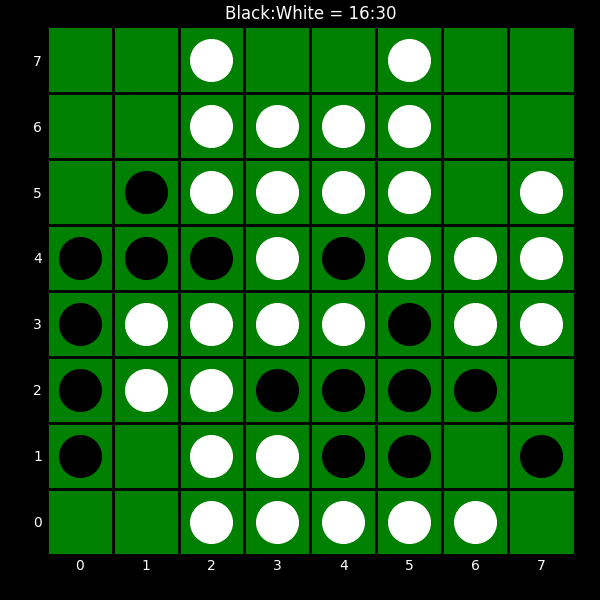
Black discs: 16
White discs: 30